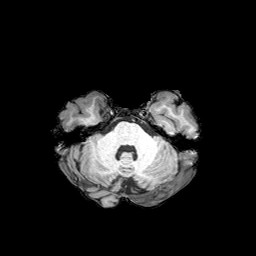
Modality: T1w
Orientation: coronal
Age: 68
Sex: female
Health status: healthy